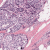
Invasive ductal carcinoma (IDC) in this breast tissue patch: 0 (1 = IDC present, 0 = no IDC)